Question: i am developing a client/server application where i have to use threads to not block the UI, the application looks like:
So, the problem is that i can't specify a priority in SwingWorker, so what i did is:
'''
...
SwingWorker<String, Object> sw = new SwingWorker<String, Object>() {
@Override
public String doInBackground() {
//For example
Thread t1 = new Thread(jprogressbar);
t1.setPriority(Thread.MAX_PRIORITY);
t1.start();
}
}
...
'''
As you can see it looks pretty weird, because the thread is updating the JProgressBar, so i just want to create multiple tasks (threads) and to update the JProgressBar's, but i want to know the best way to do this, because i'm pretty sure that i'm not doing the right thing because as you know, swing is not thread-safe, so i used SwingWorker. The application is working pretty fine, but i just want to know if is there a better way to do this?
Thank you, i'd appreciate any answer.
Screenshot:

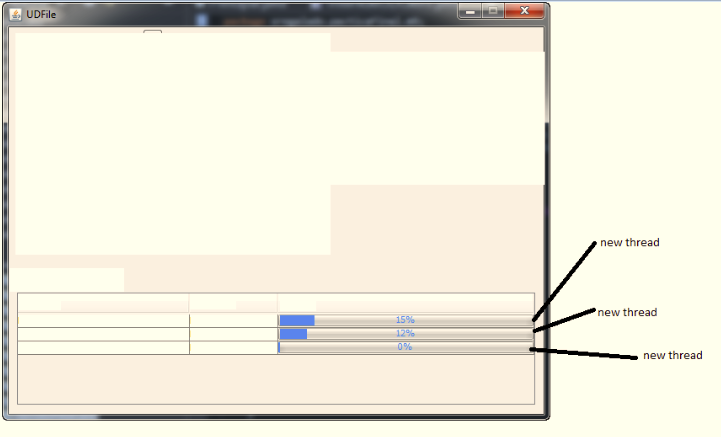
Answer: From the <URL>:
> Because 'SwingWorker' implements 'Runnable', a 'SwingWorker' can be submitted to an 'Executor' for execution.
So if you want to have control over the background 'Thread' that will eventually execute the 'doInBackground()' method rather than use the default Swing worker thread it is explicitly permitted to use the fact that 'SwingWorker' implements 'Runnable' rather than invoking its 'execute()' method:
'''
SwingWorker<String, Object> sw = new SwingWorker<String, Object>() {
@Override
public String doInBackground() {
// do the real work here
}
// override other methods as needed
}
// instead of calling sw.execute() start the background thread yourself:
Thread t1 = new Thread(sw);
t1.setPriority(Thread.MAX_PRIORITY);
t1.start();
'''
But of course, it would be possible to use an 'Executor' as well as the documentation suggested. You can implement your own 'Executor' which creates high priority threads or use a 'ThreadPoolExecutor' and provide a custom 'ThreadFactory' which produces high priority threads.
Then, if you have an 'Executor e' you can just start the background processing with 'e.execute(sw);'.
---
As a side note, you should consider the thread priorities to be a hint rather than an important property. Especially the higher than normal priorities have no effect on most implementations...